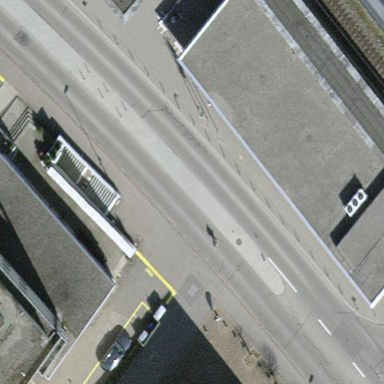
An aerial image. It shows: Train station building with flat roof.